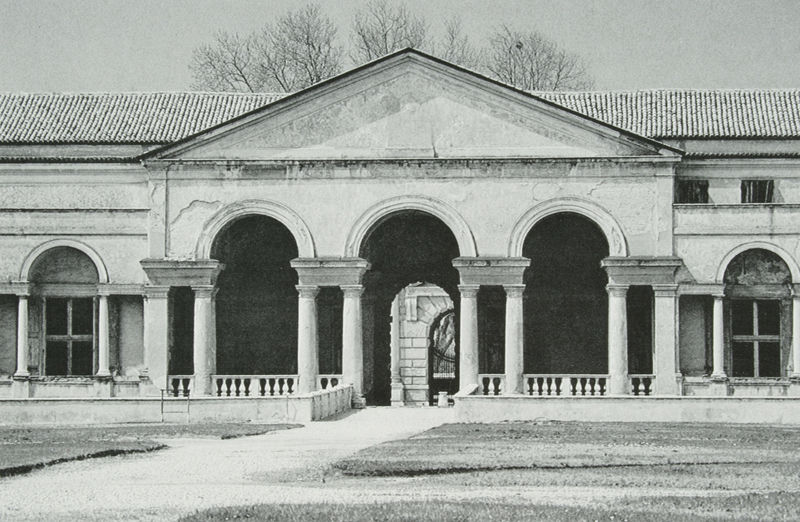
Titel: Detail der Ostfassade mit der Loggia di Davide
Künstler: Giulio Romano
Standort: Mantua
Institution: Palazzo Te
Schlagwörter: baum, himmel, schatten, weiß, bäume, dreieck, äste, fenster, grau, licht, marmor, schwarz, säule, säulen, dach, gebäude, gras, haus, park, rasen, schloss, weg, wiese, architektur, stein, bild, zweige, pfad, sonne, wege, dachziegel, vorbau, amphore, doppelsäule, garten, balkon, bogen, fassade, dächer, giebel, mauer, ziegel, kahl, herbst, hof, winter, platz, rundbogen, kuppel, verzierung, stuck, durchgang, geländer, menschenleer, tor, halle, foto, fotografie, photographie, bögen, eingang, gang, arkade, reste, torbogen, balustrade, schwarzweiß, zwickel, architrav, kapitelle, kapitell, photo, fries, portal, rustika, tore, doppelsäulen, bröckeln, putz, risalit, architrave, portikus, rundbögen, griechenland, beete, ballustrade, konsole, fresko, rundung, bau, weise, tympanon, nischen, architekturzeichnung, shcatten, satteldach, durchfahrt, bogengang, gesimse, baluster, rasenflächen, abbröckeln, ims, alustraden